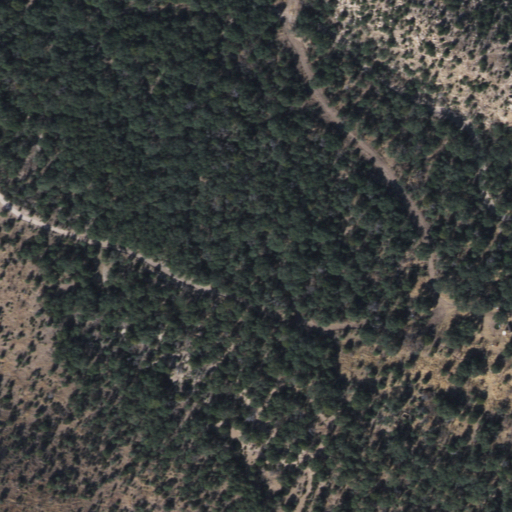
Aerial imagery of valley in Arizona named Pine Canyon containing evergreen forest, shrub, and grassland